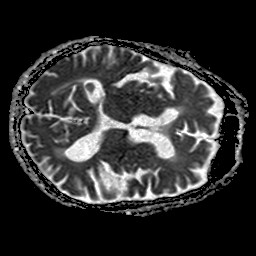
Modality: ADC
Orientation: axial
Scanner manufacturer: philips
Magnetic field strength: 1.5 T
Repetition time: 3.652 s
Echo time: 0.09257 s